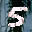
Label: 5